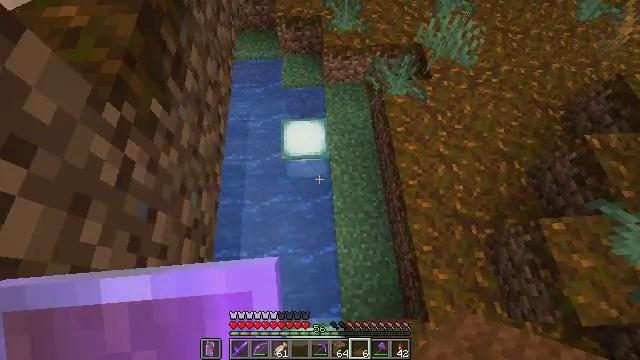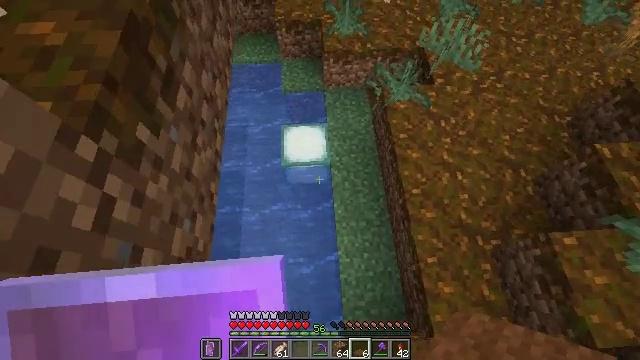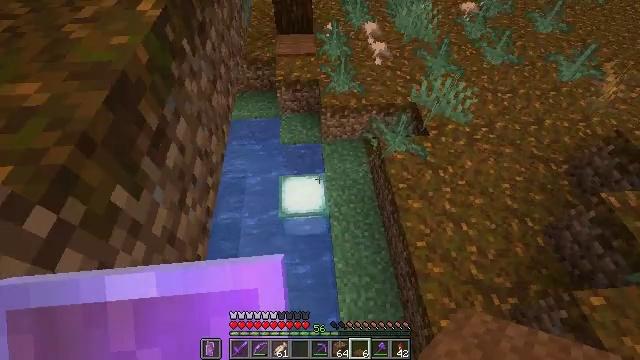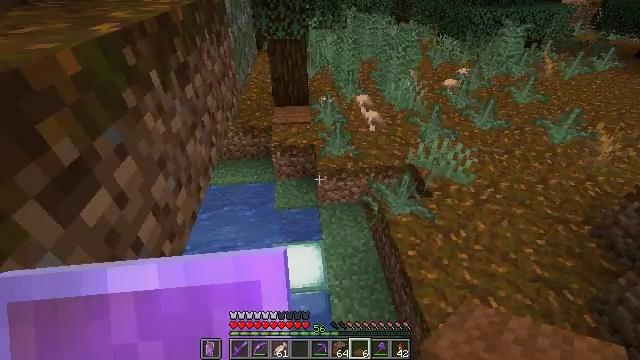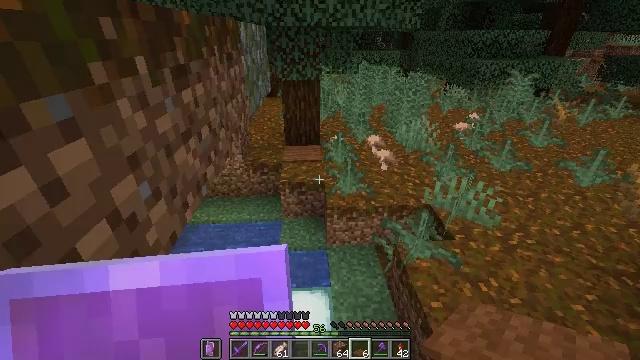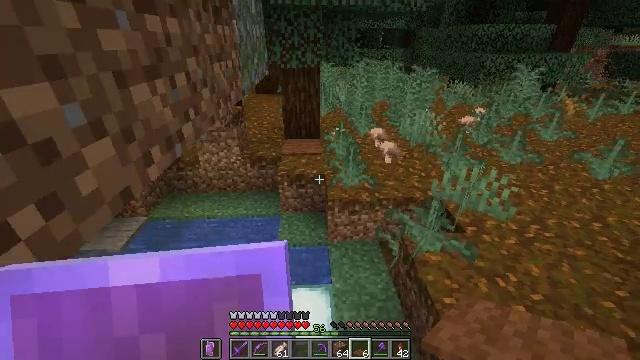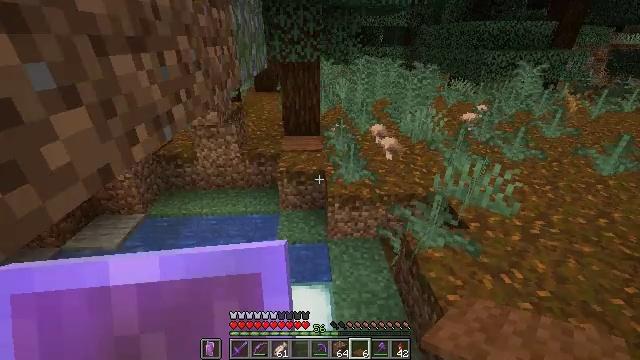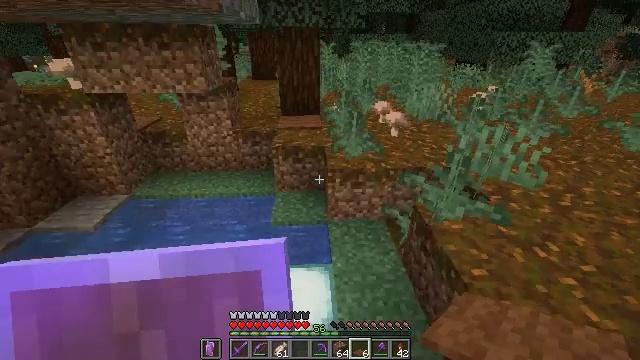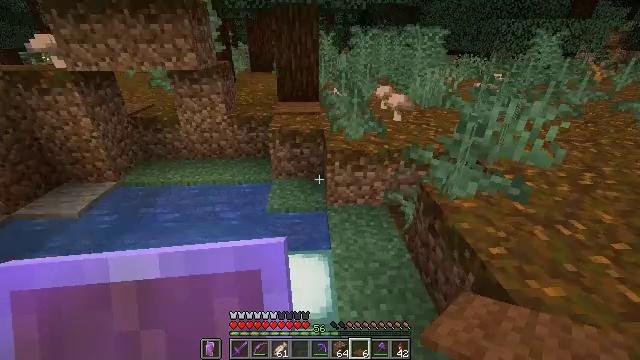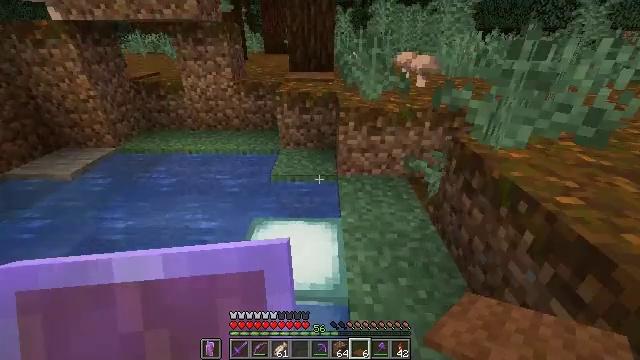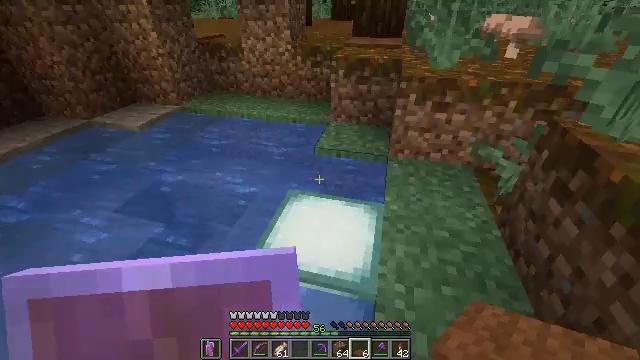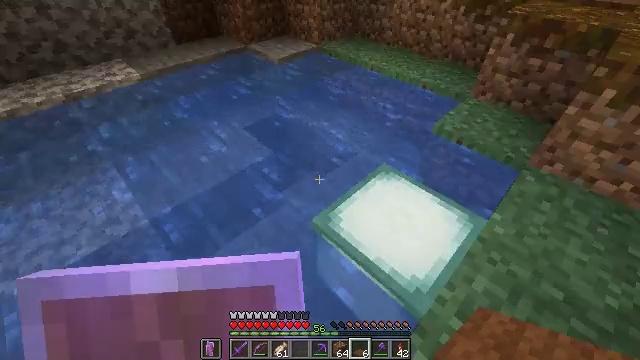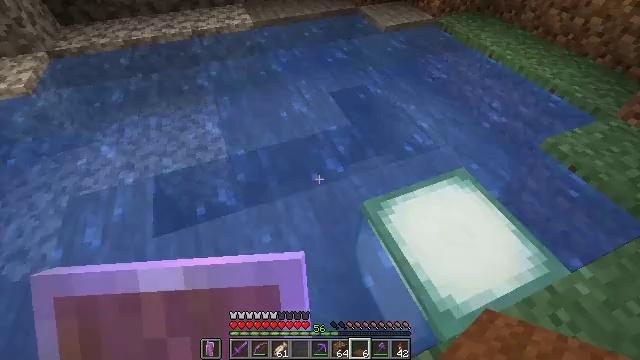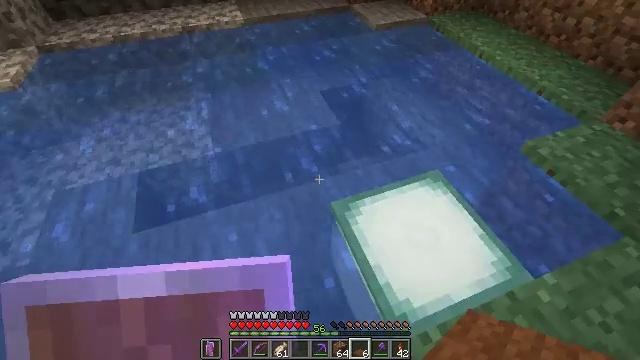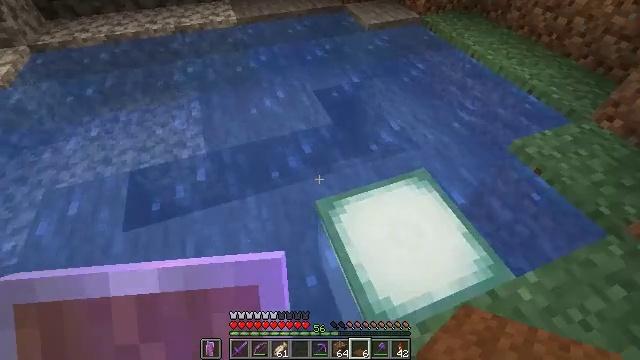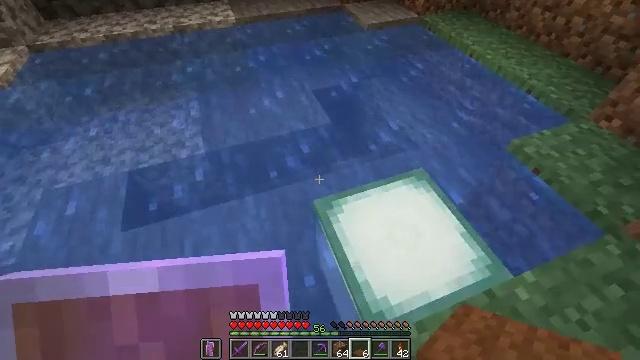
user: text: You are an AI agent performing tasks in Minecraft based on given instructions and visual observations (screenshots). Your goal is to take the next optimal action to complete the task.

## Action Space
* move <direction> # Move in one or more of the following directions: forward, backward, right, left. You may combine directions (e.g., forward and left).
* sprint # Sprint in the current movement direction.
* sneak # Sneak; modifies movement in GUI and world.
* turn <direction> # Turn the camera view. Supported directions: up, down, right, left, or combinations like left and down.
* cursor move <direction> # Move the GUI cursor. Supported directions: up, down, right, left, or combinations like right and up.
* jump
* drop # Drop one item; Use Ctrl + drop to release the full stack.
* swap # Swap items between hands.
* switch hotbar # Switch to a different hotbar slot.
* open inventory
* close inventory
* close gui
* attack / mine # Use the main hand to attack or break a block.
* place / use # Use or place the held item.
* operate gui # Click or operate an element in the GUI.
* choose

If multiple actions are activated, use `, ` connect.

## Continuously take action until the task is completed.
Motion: motion action
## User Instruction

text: Break the brown carpet.
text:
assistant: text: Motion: move forward
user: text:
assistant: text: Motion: move forward, turn up
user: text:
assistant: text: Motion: move forward, turn right and up
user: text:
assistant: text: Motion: move forward, turn left and up
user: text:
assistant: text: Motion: move forward
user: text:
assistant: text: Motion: move forward and move right
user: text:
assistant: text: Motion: move forward and move right
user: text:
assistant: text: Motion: move forward and move right
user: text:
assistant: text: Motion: move forward and move right, turn left
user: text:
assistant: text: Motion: move forward and move right, turn left and down
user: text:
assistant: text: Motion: move forward and move right, turn left and down
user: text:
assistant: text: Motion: move right, turn left and down
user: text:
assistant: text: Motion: turn left
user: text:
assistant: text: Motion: no_op
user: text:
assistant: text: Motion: no_op
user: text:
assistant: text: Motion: no_op
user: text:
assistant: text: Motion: turn right
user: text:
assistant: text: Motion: turn right and up
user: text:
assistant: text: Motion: turn right and up
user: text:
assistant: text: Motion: turn right and up
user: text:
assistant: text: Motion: turn right and up
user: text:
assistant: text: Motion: turn right and up
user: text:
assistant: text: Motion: turn up
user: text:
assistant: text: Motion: turn left and up
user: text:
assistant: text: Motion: move forward, turn left
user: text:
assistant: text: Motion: move forward
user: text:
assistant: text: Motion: move forward
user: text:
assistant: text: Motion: move forward
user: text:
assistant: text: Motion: move forward
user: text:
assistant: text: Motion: move forward, sprint